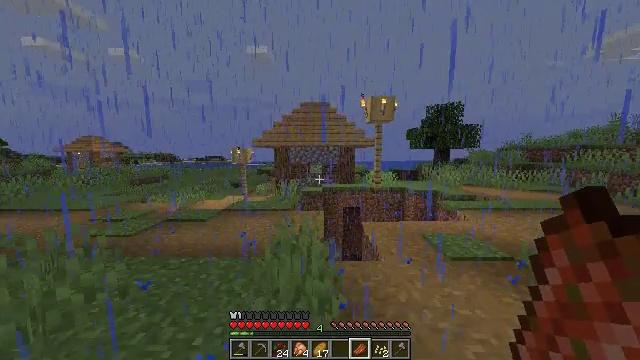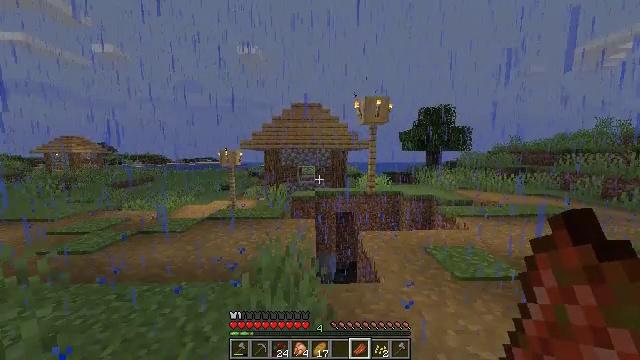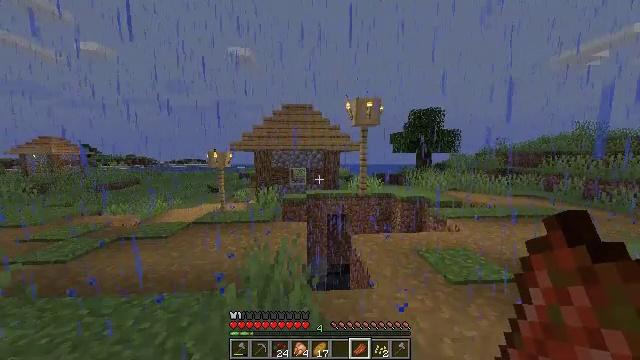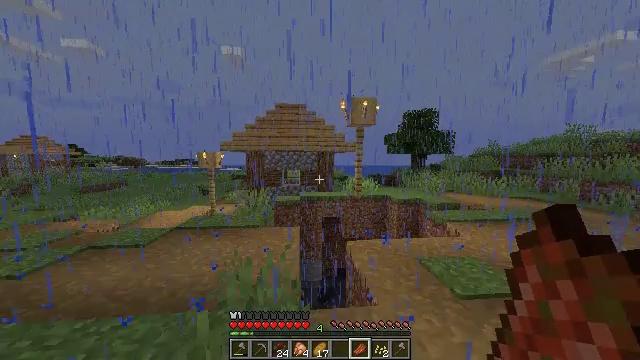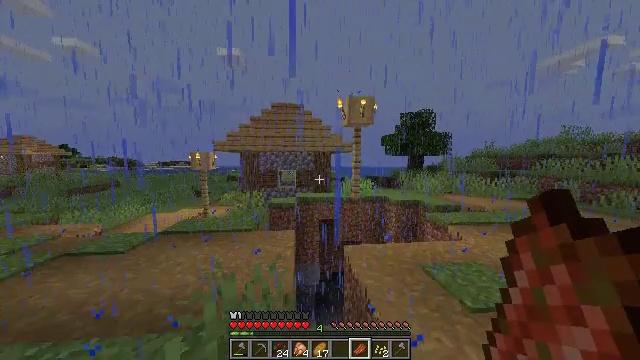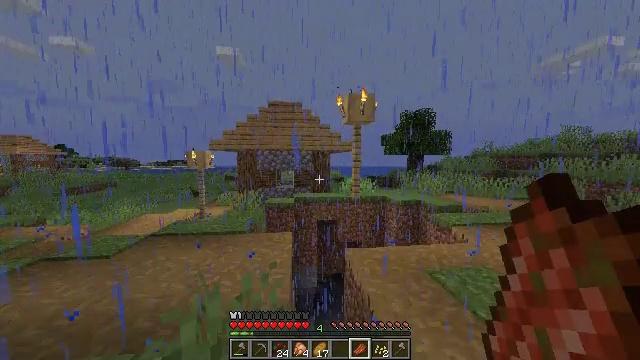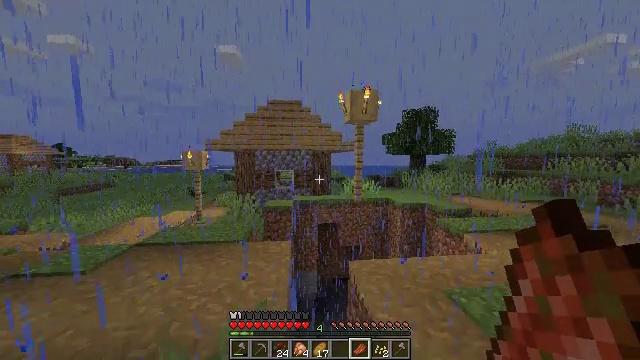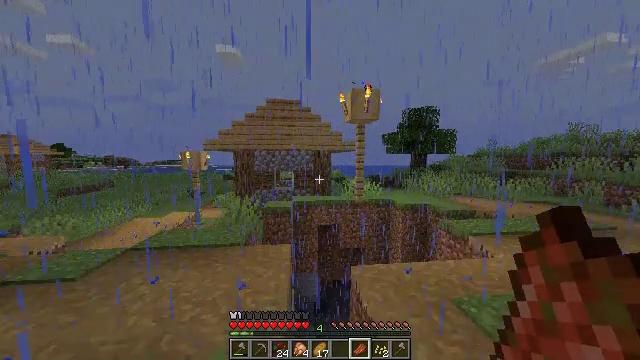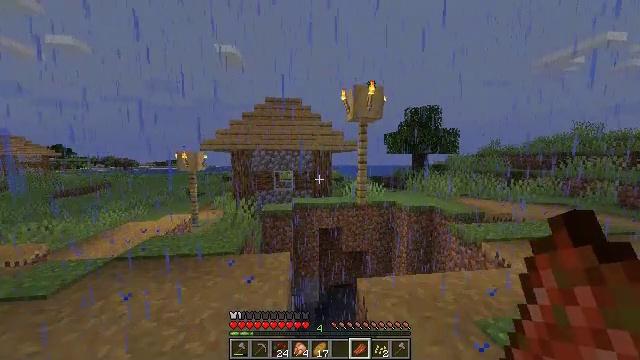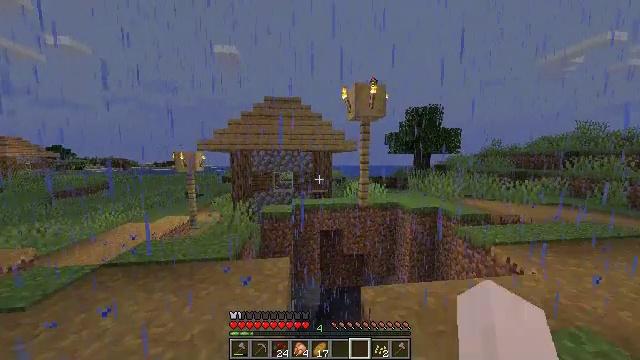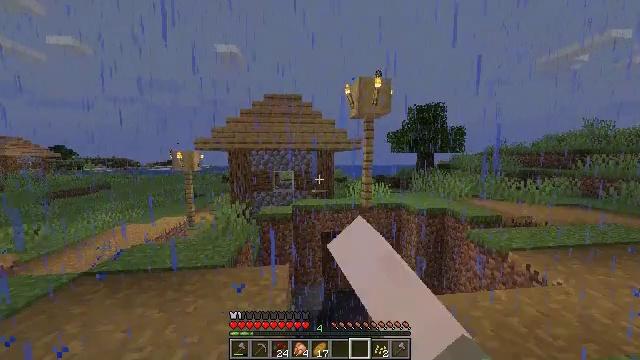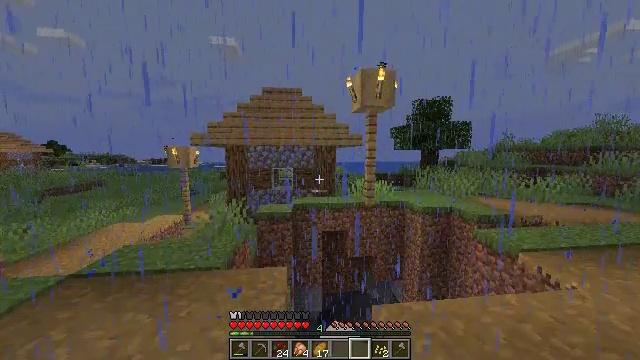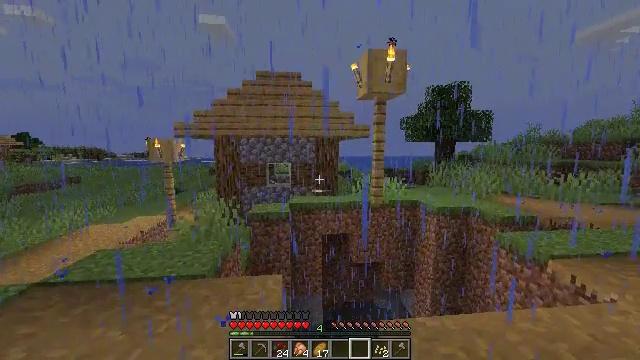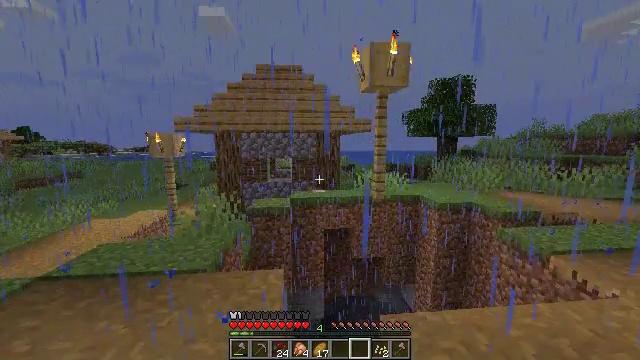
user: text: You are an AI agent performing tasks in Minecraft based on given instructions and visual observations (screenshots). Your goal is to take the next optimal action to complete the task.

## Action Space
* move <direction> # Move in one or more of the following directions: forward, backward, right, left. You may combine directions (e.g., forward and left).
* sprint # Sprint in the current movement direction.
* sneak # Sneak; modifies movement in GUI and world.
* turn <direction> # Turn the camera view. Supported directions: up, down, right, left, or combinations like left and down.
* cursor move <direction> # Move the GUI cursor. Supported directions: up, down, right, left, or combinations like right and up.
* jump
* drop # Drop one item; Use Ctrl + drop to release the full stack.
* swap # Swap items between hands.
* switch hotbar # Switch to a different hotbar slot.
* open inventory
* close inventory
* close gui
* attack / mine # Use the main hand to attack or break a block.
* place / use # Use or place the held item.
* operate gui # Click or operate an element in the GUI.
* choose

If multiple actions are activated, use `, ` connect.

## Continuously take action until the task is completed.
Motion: motion action
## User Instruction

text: Remove rotten flesh from the inventory.
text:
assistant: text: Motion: move forward, turn right
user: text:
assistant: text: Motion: move forward, turn right
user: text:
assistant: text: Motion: move forward, turn right
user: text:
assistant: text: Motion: move forward
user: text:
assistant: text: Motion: move forward
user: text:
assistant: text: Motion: move forward
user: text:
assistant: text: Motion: move forward
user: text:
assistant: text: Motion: move forward
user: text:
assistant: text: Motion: move forward, drop
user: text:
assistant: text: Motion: drop
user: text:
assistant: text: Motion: drop
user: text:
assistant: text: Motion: no_op
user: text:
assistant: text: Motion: turn down
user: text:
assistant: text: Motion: no_op